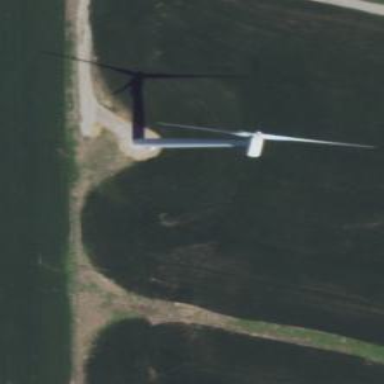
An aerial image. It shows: Industrial building with wind turbine generator. The generator is horizontal axis wind turbine.